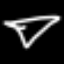
Label: diamond